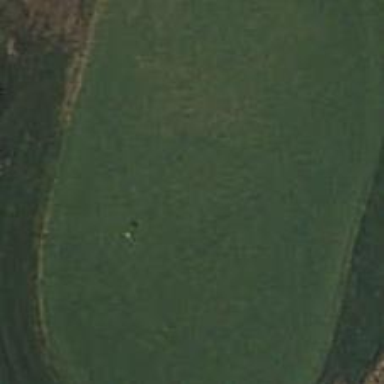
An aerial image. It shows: Golf hole.